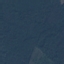
Land use / land cover class: Forest